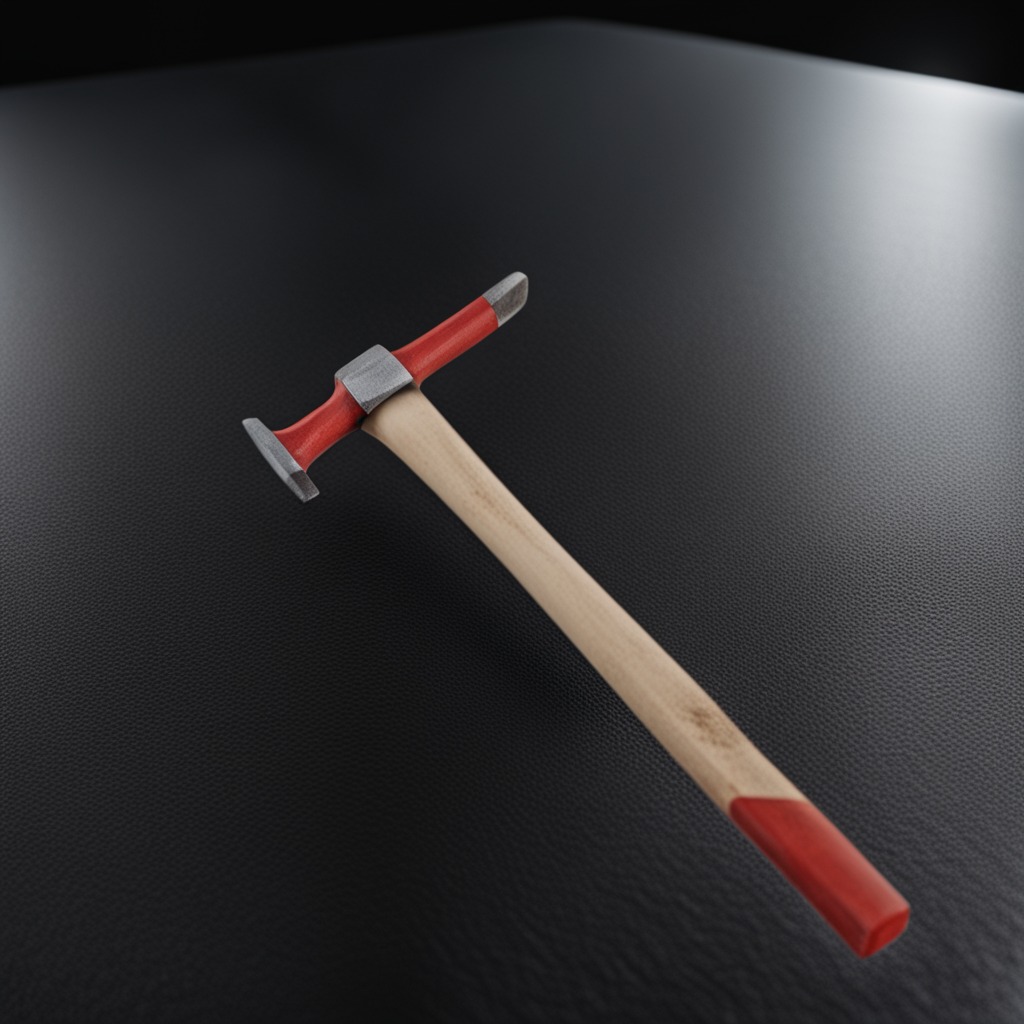
A hammer lies on a clean granite tabletop covered with a black rubber mat inside a workshop at night dim ambient light soft shadows worn but beneath the mat